Aerial crown-view tile of a tropical tree (Barro Colorado Island, Panama), acquired 20240716:
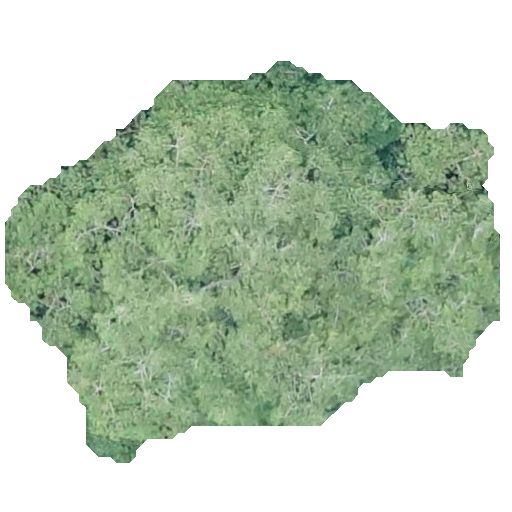
Species: Virola surinamensis
GBIF accepted scientific name: Virola surinamensis
Crown area: 215.173 m²